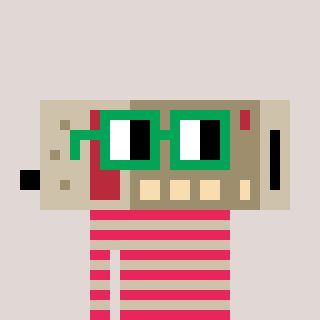
a pixel art character with square green glasses, a cordless phone-shaped head and a bege-colored body on a warm background